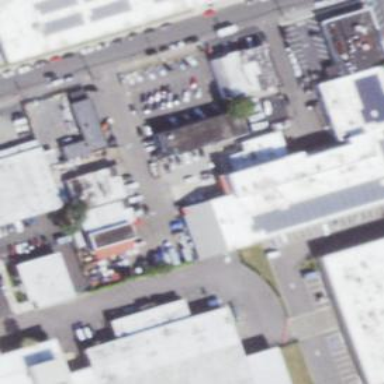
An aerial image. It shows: Industrial building.